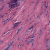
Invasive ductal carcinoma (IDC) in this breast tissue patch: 1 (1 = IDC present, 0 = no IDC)